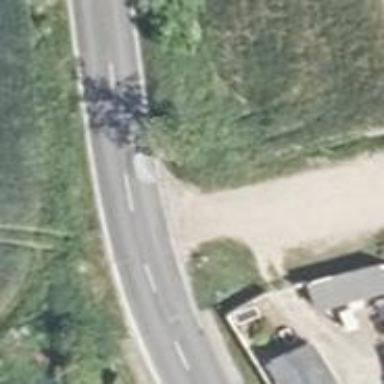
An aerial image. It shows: Secondary road with asphalt surface.